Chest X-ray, AP view. Patient: 40 years old, sex F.
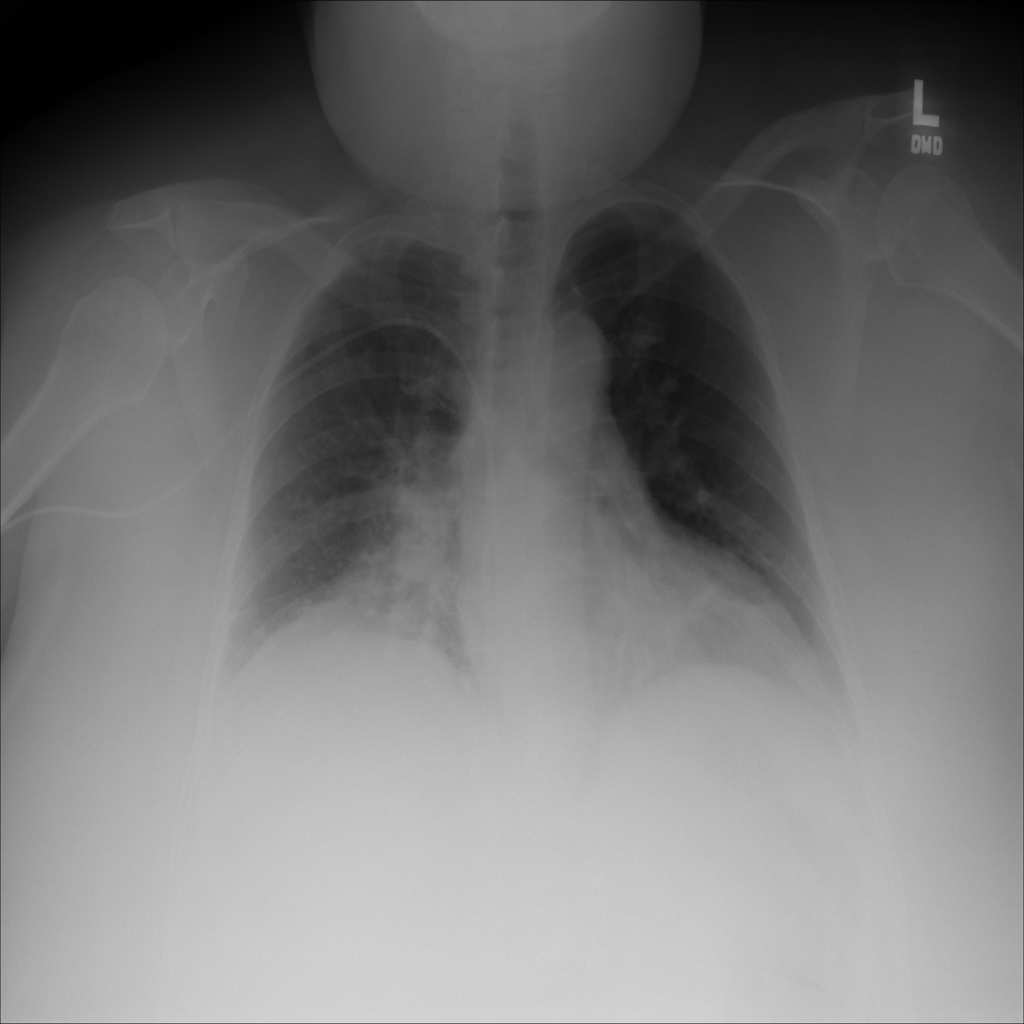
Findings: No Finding